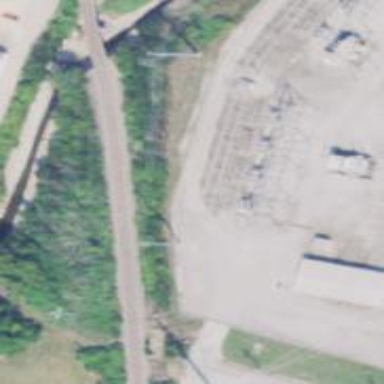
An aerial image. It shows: Switch used for power control.